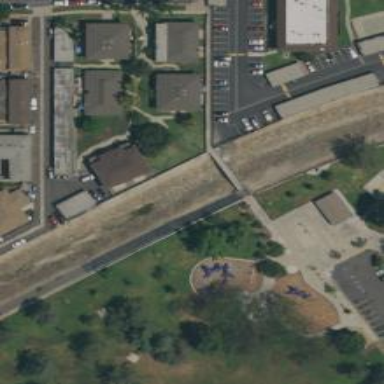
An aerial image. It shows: Footway bridge.